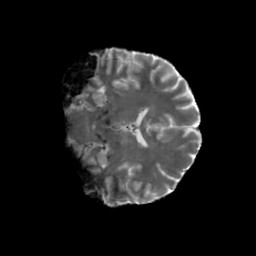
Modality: MD
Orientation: coronal
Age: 27
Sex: male
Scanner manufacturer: siemens
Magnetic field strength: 6.98 T
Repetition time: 7.08 s
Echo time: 0.0756 s